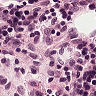
Metastatic tissue present: no